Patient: sex M, age 55
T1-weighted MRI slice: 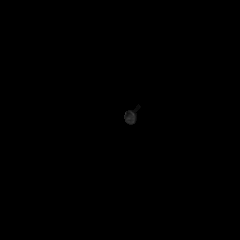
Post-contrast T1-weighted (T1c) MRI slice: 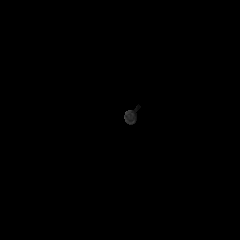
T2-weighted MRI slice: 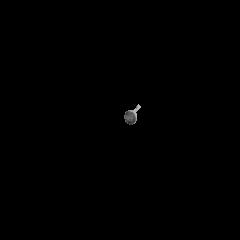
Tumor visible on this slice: no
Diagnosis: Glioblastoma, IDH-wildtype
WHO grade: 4